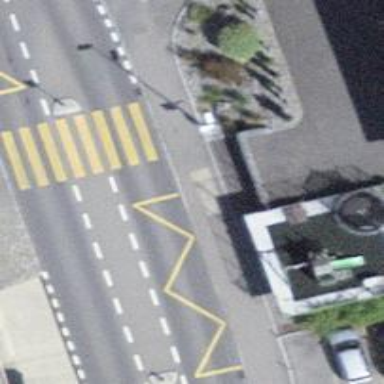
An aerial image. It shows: Platform for public transport. The platform is located by the road.